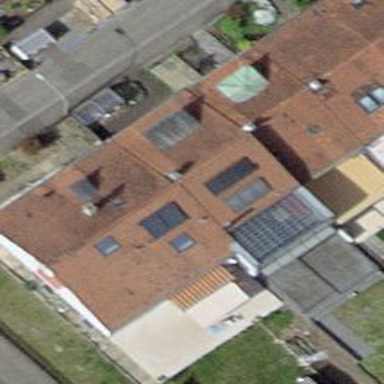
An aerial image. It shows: Terrace building.